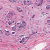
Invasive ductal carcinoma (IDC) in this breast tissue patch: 1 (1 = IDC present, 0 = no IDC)